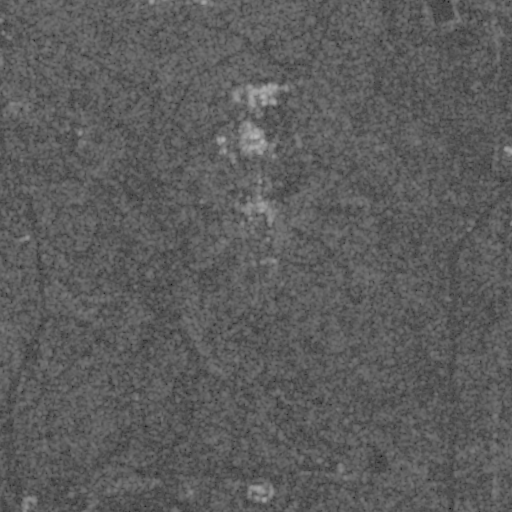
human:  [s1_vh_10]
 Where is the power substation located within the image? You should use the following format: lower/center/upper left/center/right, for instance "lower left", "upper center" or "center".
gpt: The power substation is located in the upper center of the image.
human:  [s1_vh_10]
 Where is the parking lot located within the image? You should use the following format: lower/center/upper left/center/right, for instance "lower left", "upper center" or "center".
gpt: There is no parking lot in the image.

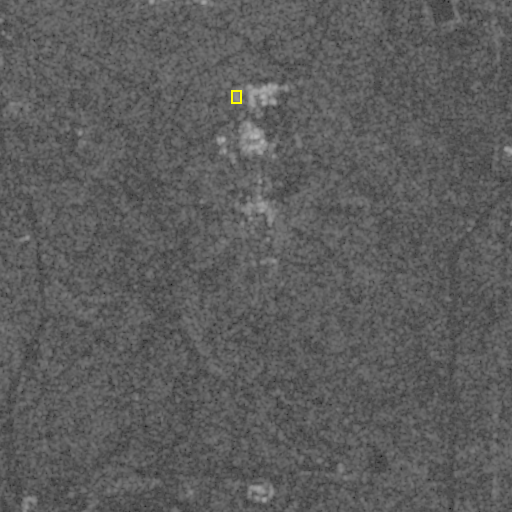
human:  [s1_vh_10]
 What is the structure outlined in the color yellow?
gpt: The structure outlined in yellow is a power substation.
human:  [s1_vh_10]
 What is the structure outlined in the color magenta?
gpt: There is no magenta outline.